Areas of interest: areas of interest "Library"
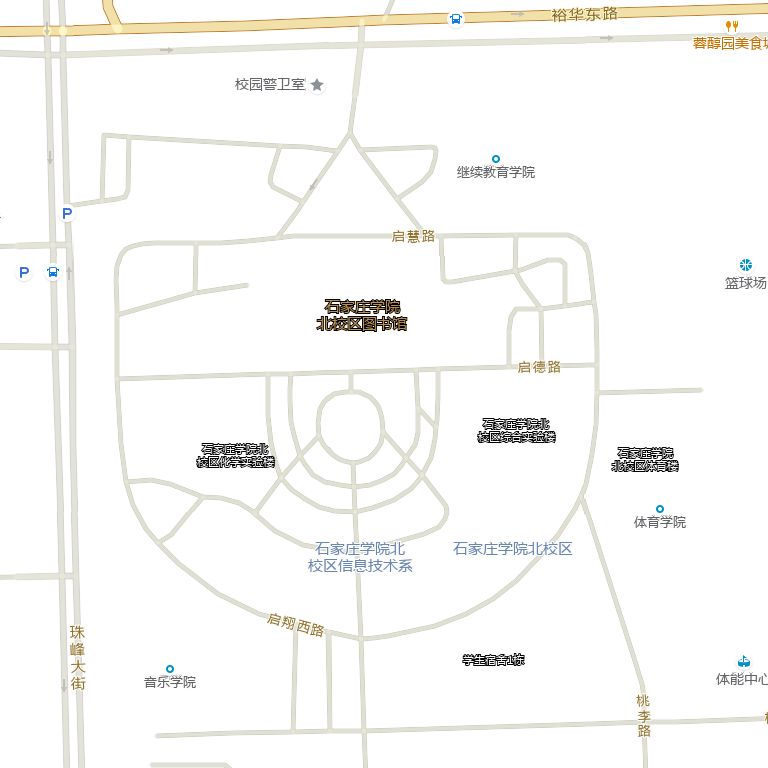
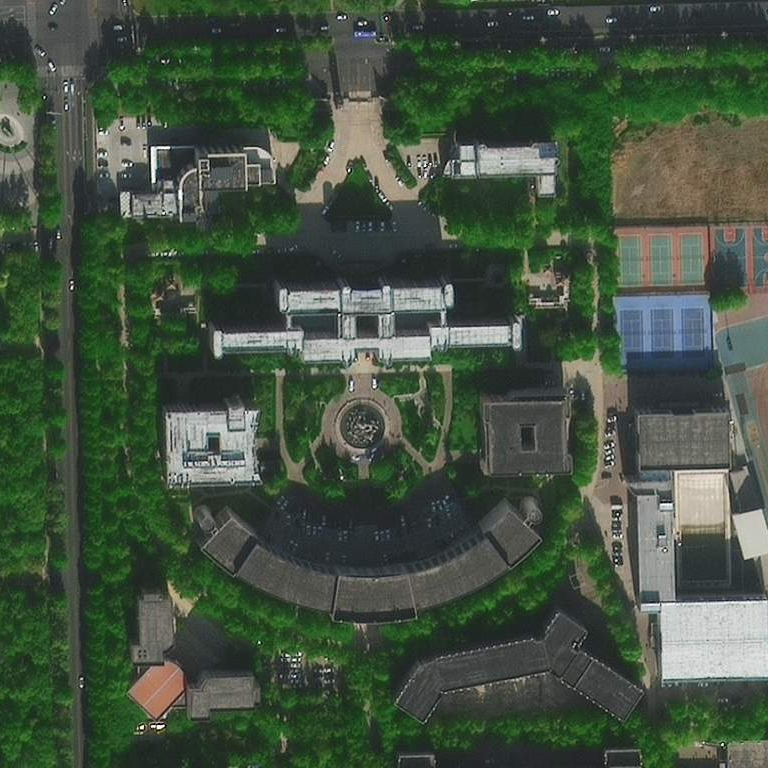